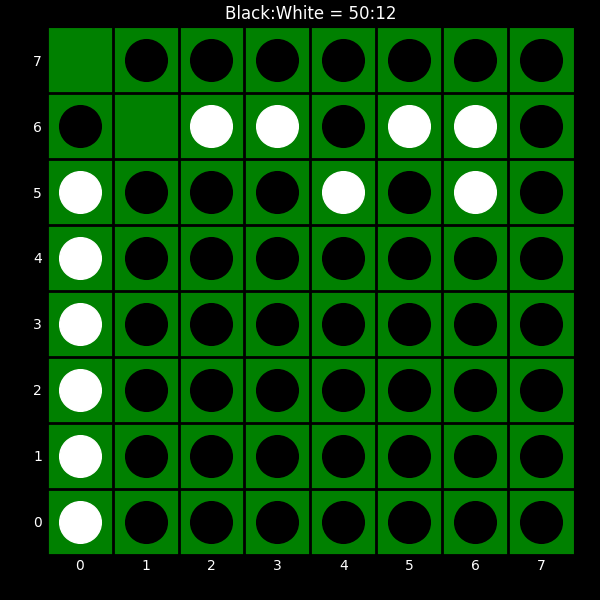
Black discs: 50
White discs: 12